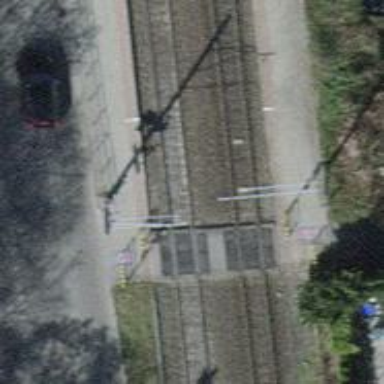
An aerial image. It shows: Railway crossing with chicane feature.